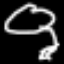
Label: frog